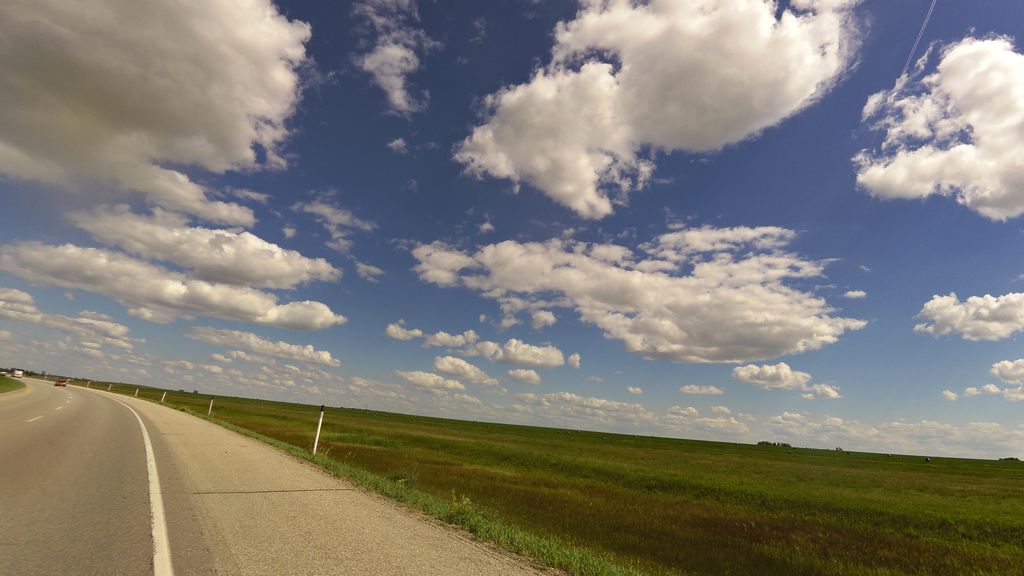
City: winnipeg